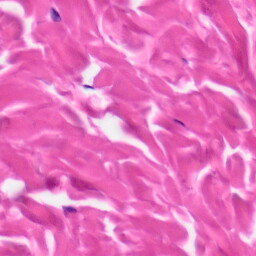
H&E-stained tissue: Skin